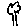
Label: tree